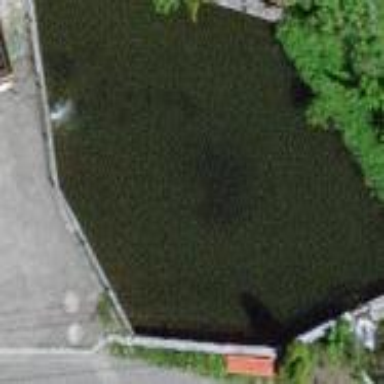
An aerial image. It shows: Pond surrounded by natural water.